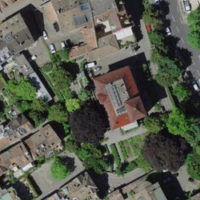
EUNIS habitat code: 54
Species observed at this site:
Fagus sylvatica